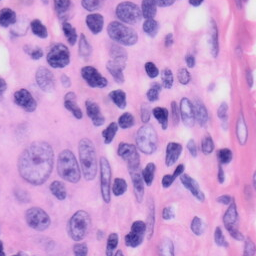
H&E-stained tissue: Skin